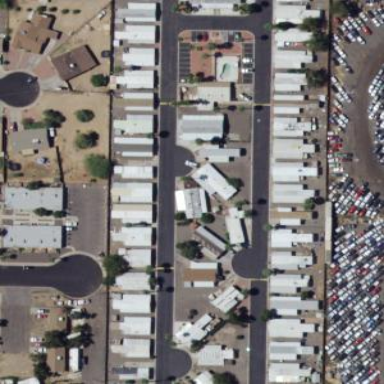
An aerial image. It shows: Mobile residential area.